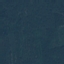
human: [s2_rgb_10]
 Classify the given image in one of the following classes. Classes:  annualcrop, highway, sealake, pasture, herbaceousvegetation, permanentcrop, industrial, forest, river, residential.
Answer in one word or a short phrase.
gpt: Forest